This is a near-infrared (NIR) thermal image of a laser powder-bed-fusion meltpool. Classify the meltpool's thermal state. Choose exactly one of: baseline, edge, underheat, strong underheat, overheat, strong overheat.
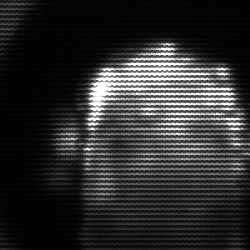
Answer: baseline